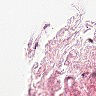
Metastatic tissue present: no